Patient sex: M
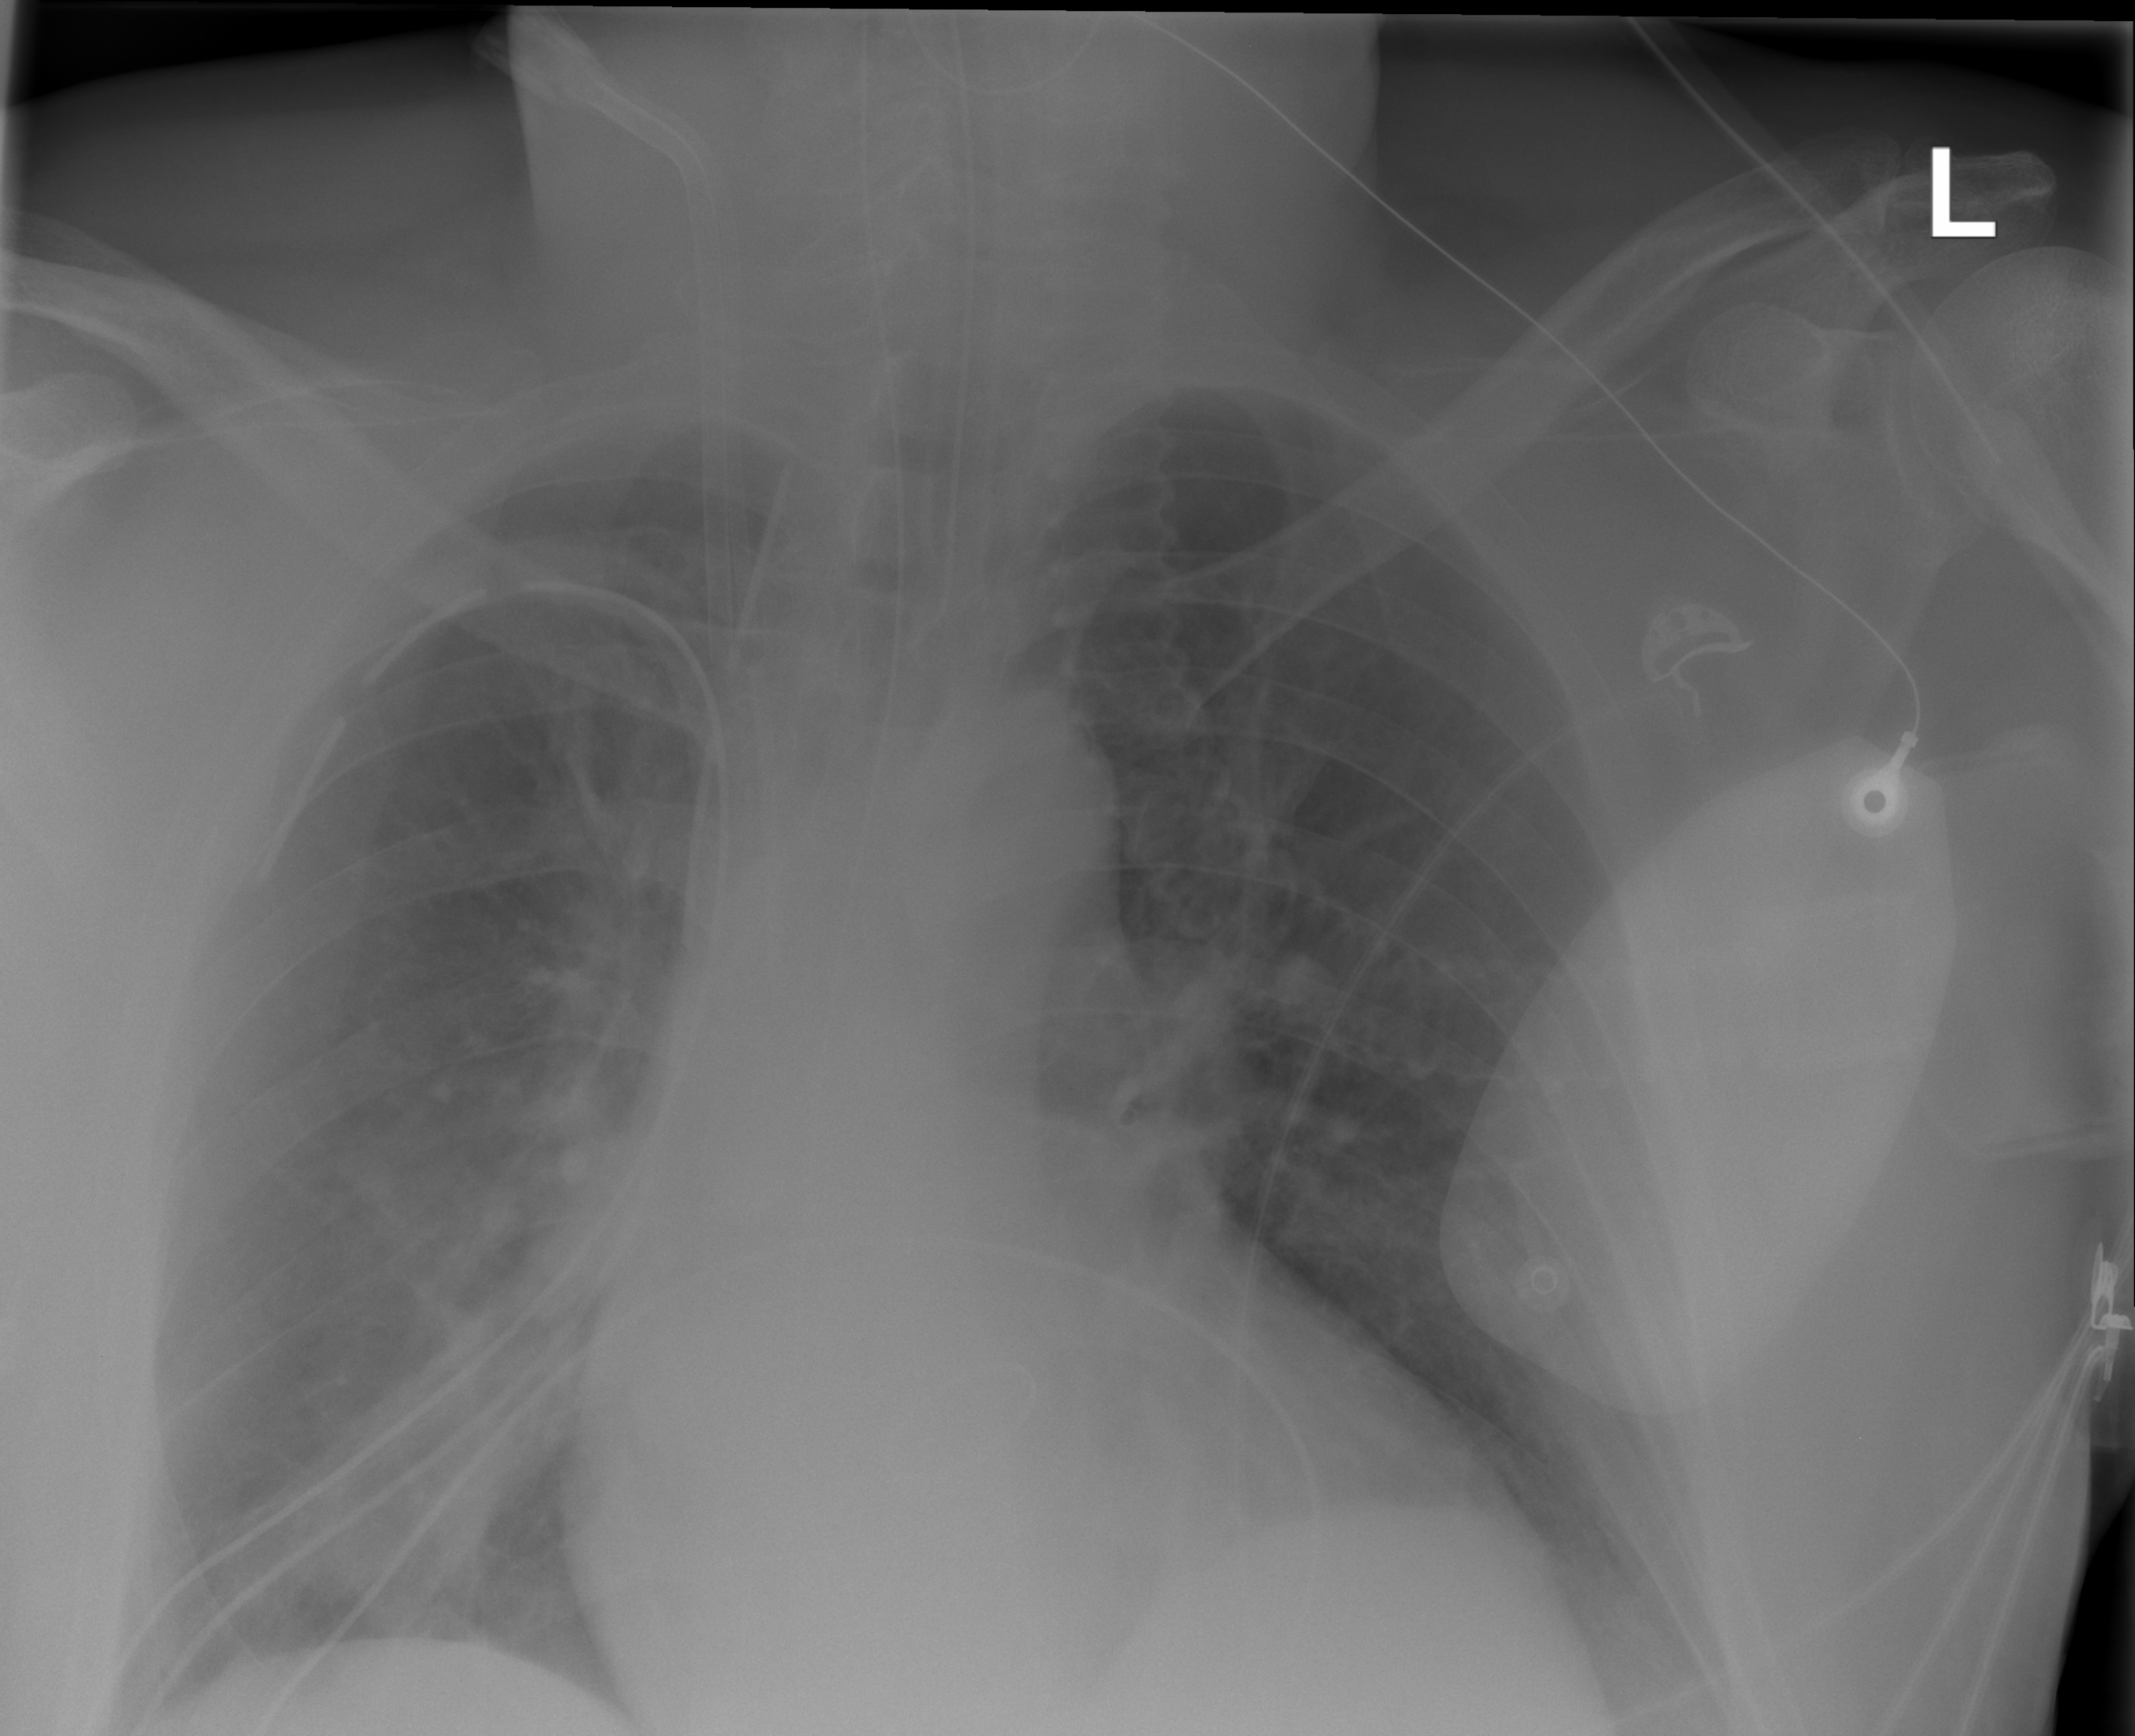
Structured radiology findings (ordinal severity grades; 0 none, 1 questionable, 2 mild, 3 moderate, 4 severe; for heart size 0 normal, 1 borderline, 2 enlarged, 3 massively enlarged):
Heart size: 0
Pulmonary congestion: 0
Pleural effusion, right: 0
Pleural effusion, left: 0
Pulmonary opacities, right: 0
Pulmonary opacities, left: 0
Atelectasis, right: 2
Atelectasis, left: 0